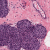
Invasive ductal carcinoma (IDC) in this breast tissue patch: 0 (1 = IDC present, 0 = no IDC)